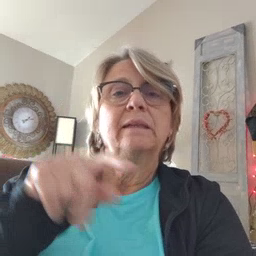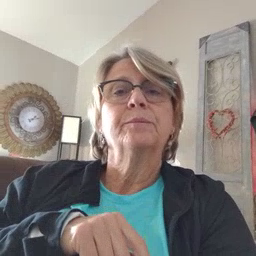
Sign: hesheit